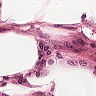
Metastatic tissue present: no